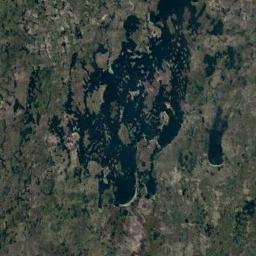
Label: wetland